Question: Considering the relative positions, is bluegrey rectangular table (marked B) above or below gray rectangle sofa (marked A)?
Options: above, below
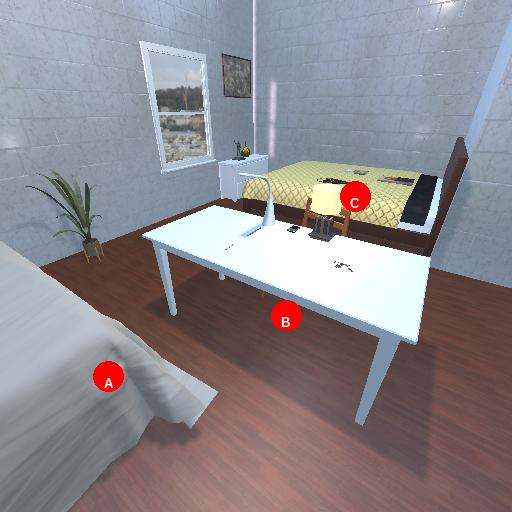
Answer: above